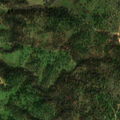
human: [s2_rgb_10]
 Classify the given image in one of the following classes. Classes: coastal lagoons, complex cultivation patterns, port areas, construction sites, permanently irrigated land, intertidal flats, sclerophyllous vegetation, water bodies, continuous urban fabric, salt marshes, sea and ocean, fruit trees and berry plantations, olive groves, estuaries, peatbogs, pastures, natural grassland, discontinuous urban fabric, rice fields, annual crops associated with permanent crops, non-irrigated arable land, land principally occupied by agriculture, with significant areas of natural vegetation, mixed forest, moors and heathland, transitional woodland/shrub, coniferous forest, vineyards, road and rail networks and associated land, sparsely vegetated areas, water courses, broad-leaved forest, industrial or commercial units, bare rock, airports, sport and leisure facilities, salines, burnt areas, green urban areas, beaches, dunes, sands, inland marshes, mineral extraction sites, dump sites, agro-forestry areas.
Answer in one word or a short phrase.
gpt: non-irrigated arable land, agro-forestry areas